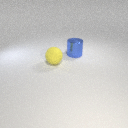
large blue metal cylinder to the right of large yellow rubber sphere